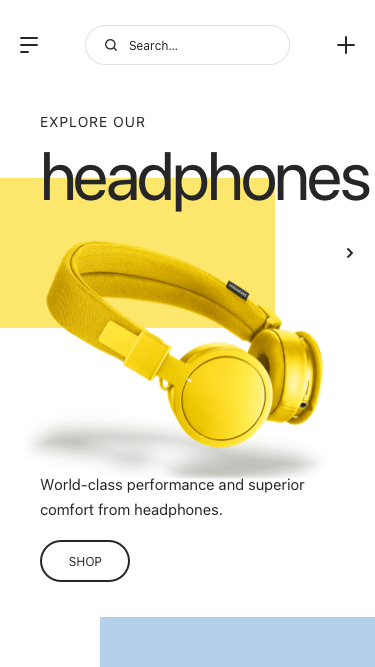
Text in this UI design:
Explore Our
headphones
World-class performance and superior comfort from headphones.